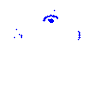
Particle: electron